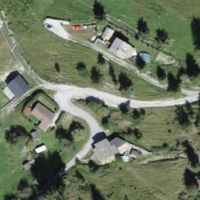
EUNIS habitat code: 44
Species observed at this site:
Corvus corax
Delichon urbicum